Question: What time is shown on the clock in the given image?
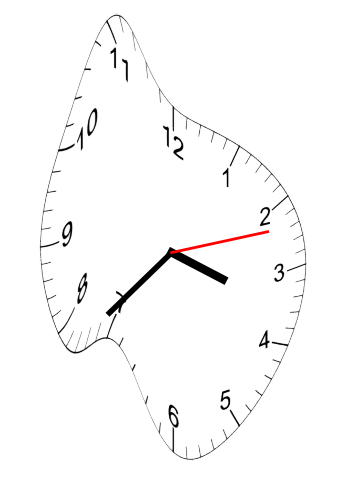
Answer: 03:37:12